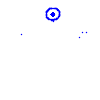
Particle: kaon